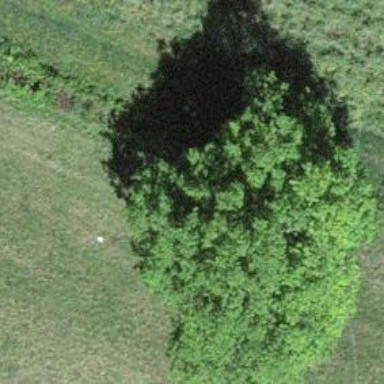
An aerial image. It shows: Deciduous broadleaved tree.